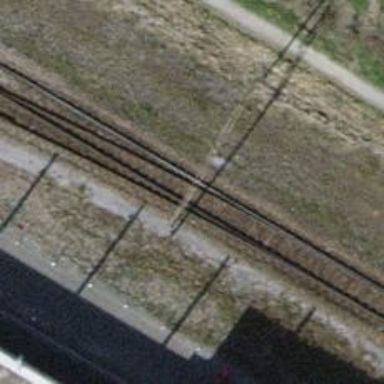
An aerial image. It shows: Solitary milestone along the railway.